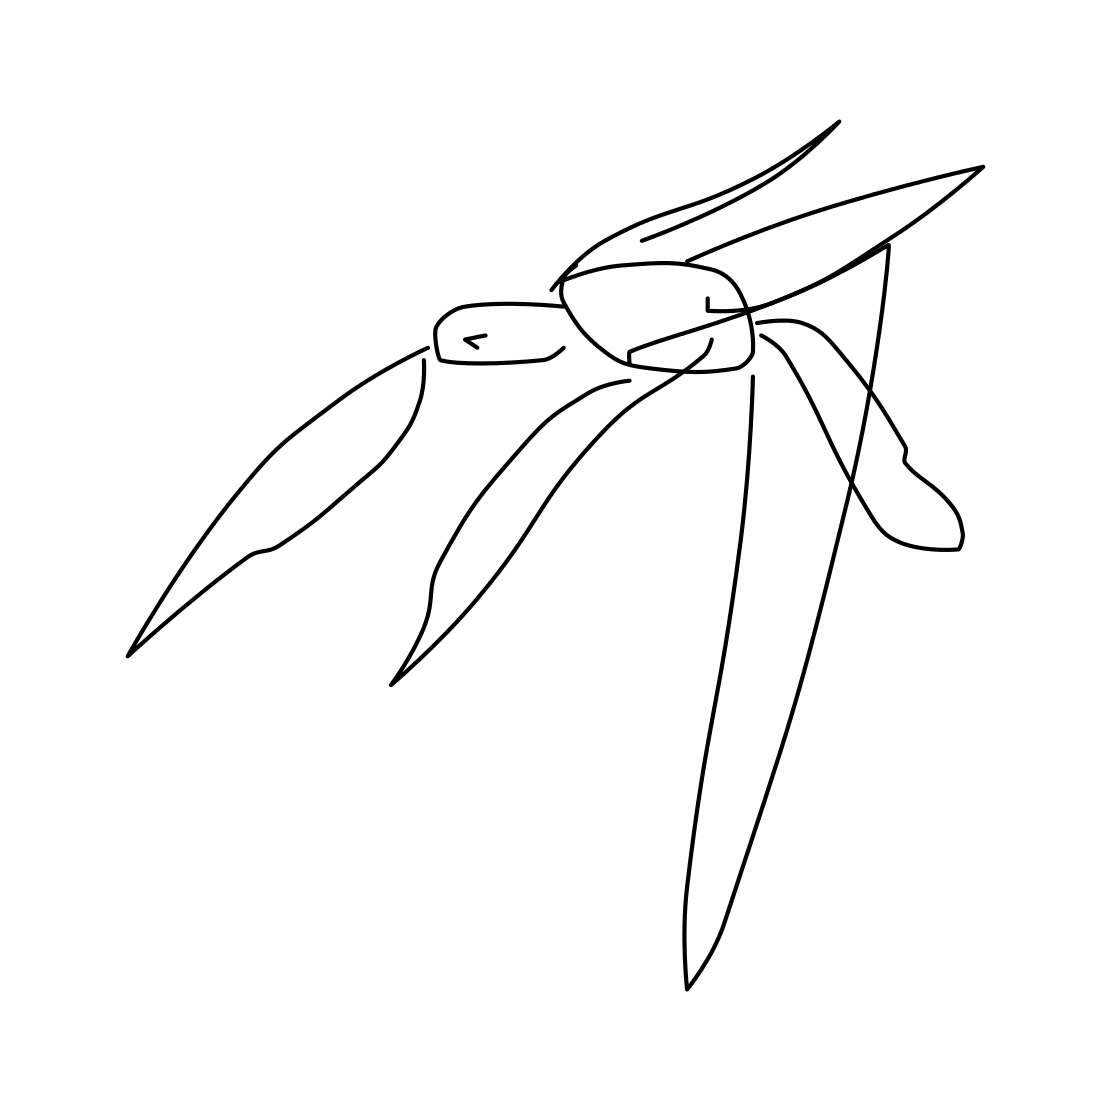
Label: mosquito